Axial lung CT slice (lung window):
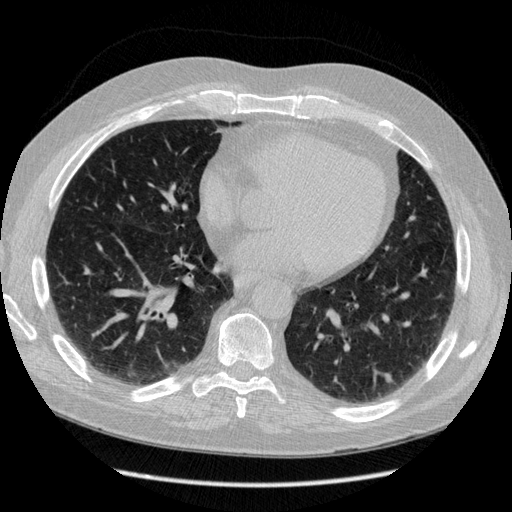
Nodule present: yes
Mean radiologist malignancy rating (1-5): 3